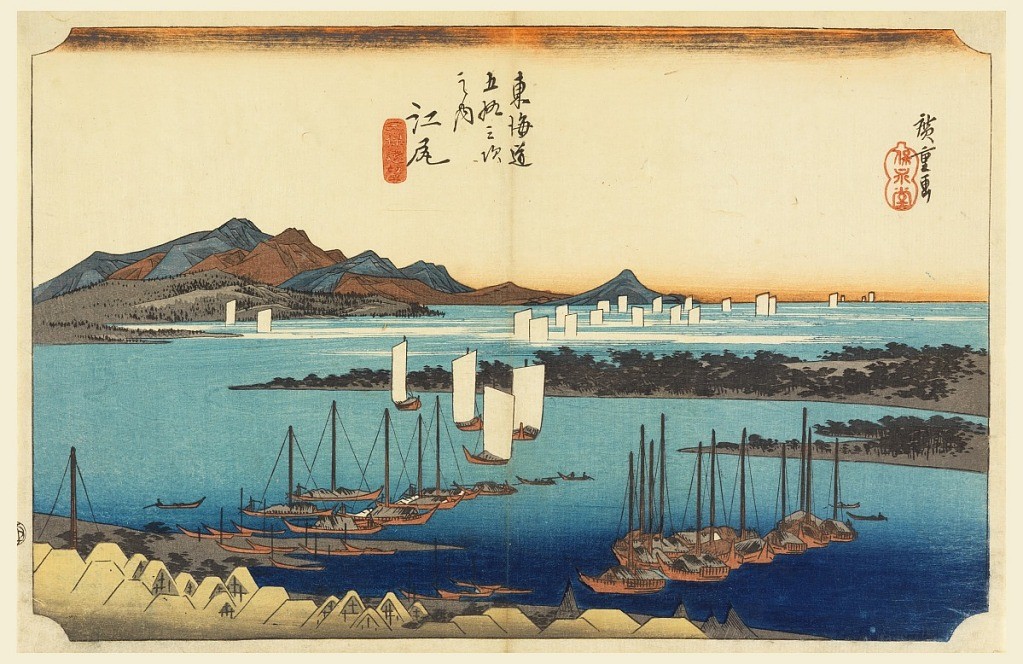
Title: Ejiri, View Over Mio-no-Matsu-bara, in The Fifty-Three Stations of the Tokaido Road (Tokaido Gojusan Tsugi-no Uchi)
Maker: Ando Hiroshige, Japanese, 1797–1858
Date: ca. 1834
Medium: Woodblock print in colored ink on paper
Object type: Print
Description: Lower half, roofs of houses beyond which is bay with two groups of boats, some with sails. Upper left, low stretches of tree-covered ground jutting out into the sea and mountains.